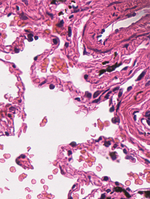
Tumor epithelial tissue: no
Tumor-associated stroma tissue: no
Normal tissue: yes